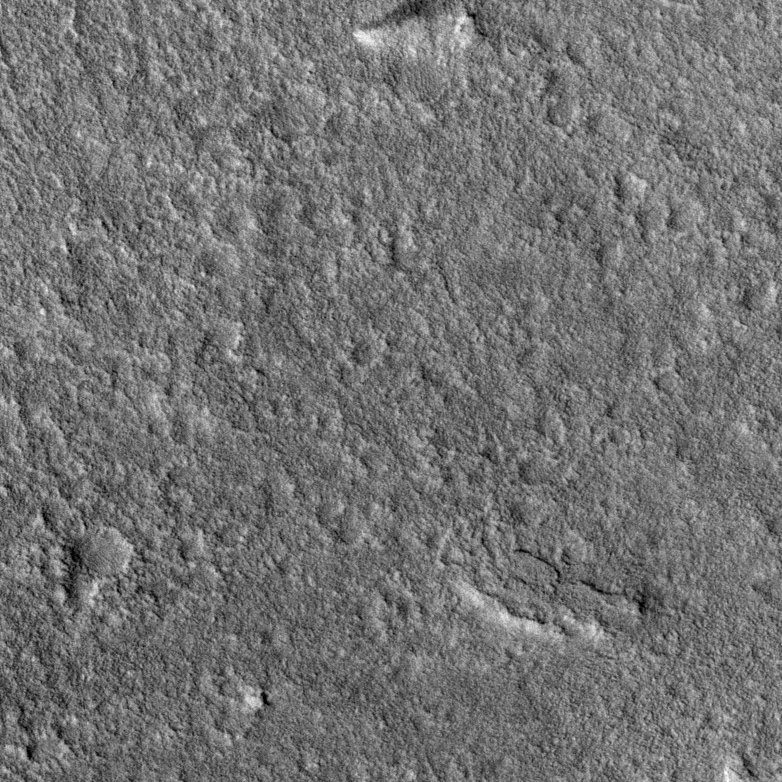
Label: dustdevil